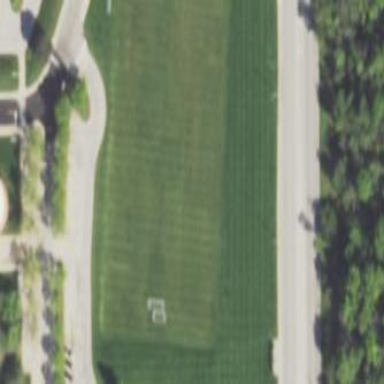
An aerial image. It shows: Soccer pitch for leisureland activities.